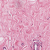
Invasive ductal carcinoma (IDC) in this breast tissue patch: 0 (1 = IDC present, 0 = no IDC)